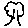
Label: tree